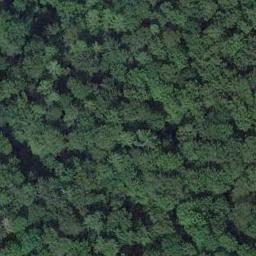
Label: forest